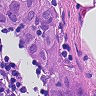
Metastatic tissue present: yes